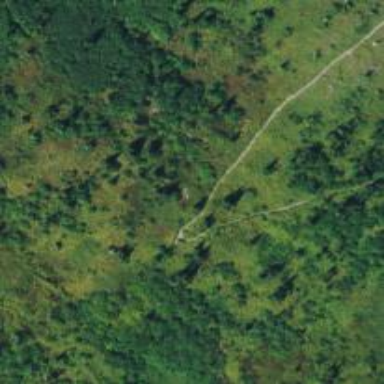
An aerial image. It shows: Hiking path.